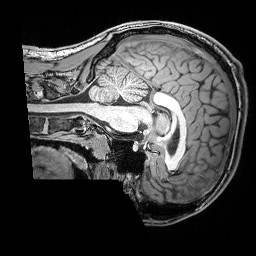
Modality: T1w
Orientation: sagittal
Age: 20
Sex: male
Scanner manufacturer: siemens
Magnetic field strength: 3 T
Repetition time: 2.53 s
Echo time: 0.00388 s